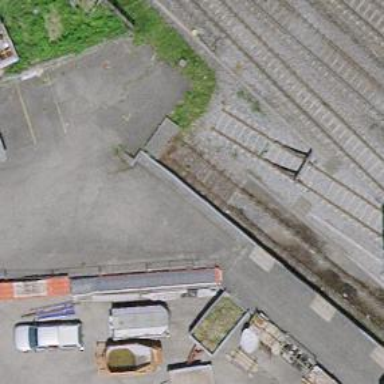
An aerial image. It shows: Railway buffer stop.